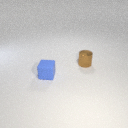
small blue rubber cube to the left of small brown metal cylinder